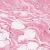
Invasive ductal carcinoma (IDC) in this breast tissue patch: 0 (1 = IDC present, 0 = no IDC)